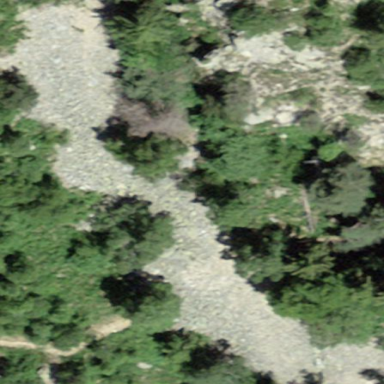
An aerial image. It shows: Natural scree.